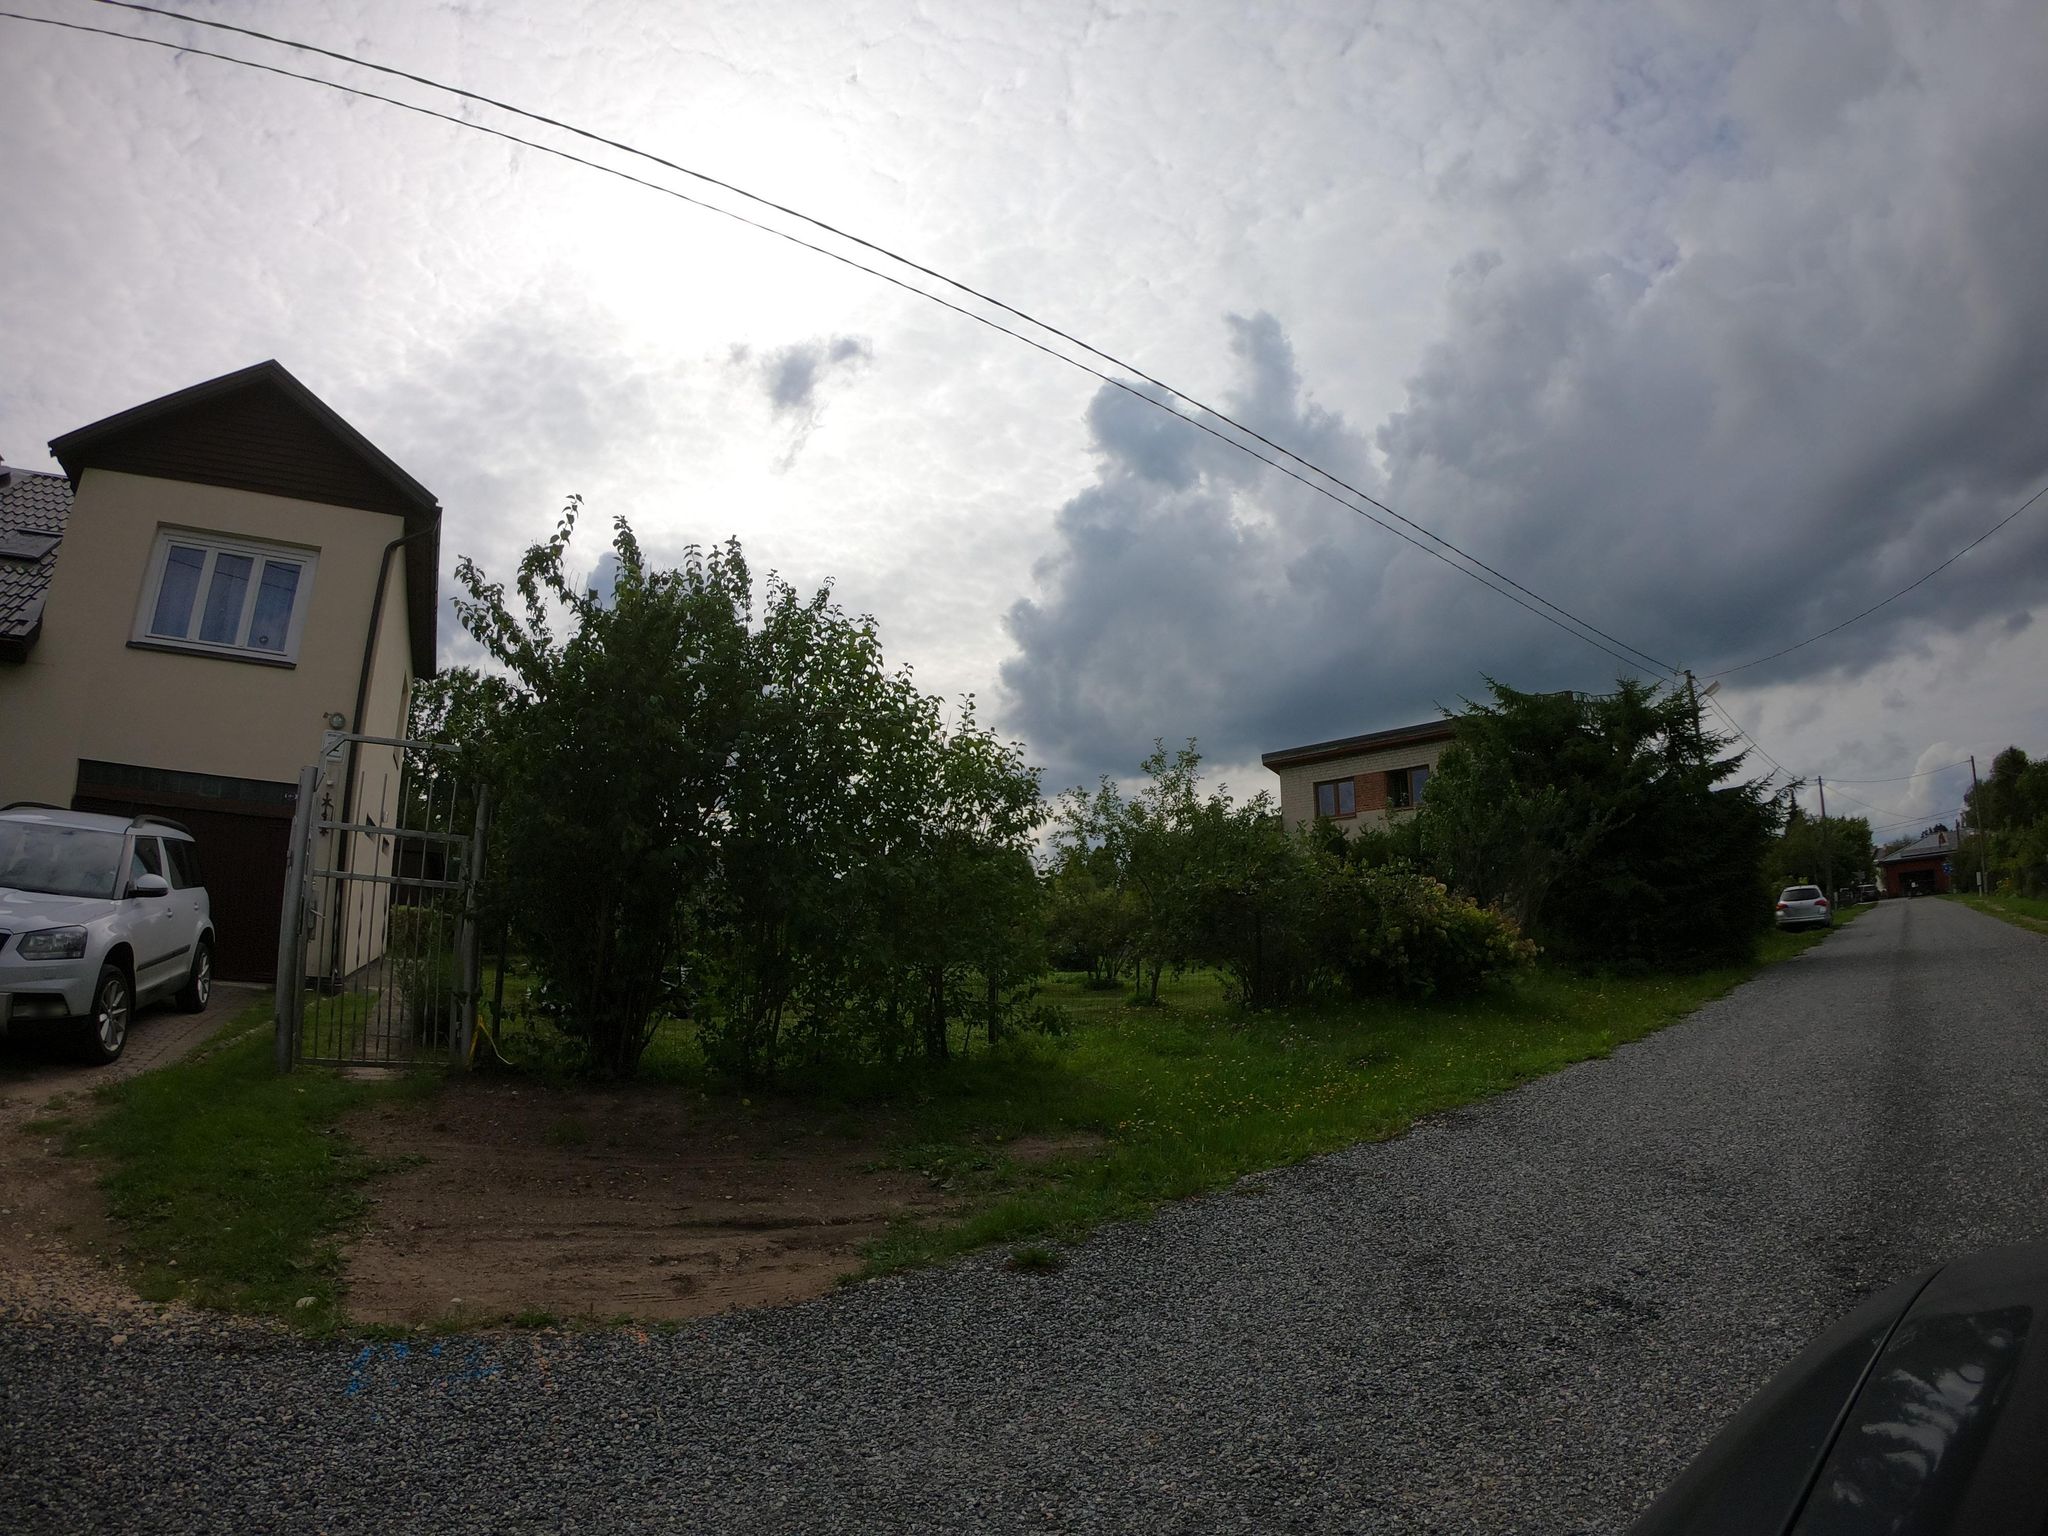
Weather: cloudy
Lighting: day
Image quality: good
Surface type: driving surface
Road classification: living_street
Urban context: rural cluster
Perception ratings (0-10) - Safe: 2.86, Lively: 5.5, Beautiful: 8.39, Boring: 2.42, Depressing: 6.96, Wealthy: 1.5